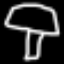
Label: mushroom